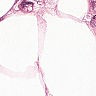
Metastatic tissue present: yes